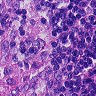
Metastatic tissue present: no